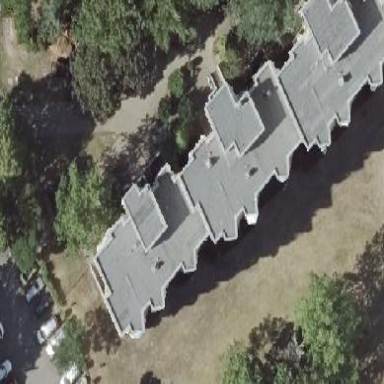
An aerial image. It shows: Apartment building with flat roof.